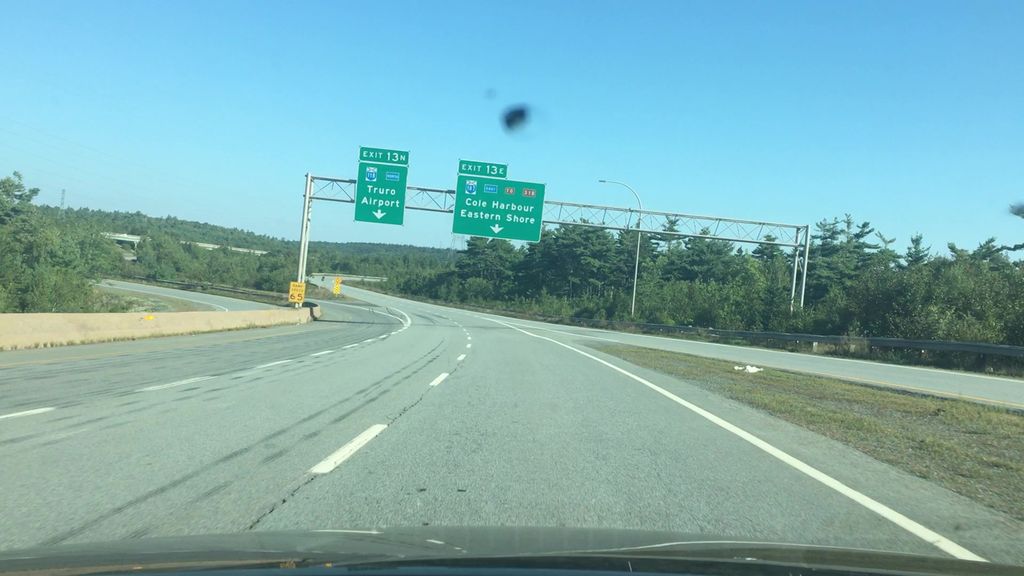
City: halifax